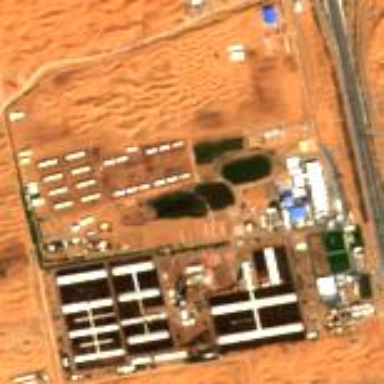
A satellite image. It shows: Dairy farmyard surrounded by fence.